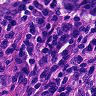
Metastatic tissue present: yes